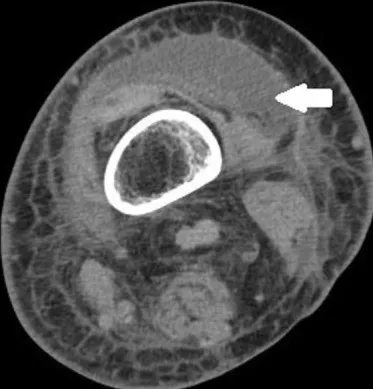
Axial CT Scan of Left Lower Extremity. Arrowhead demonstrates discrete intramuscular fluid collection with the largest focus centered in the vastus lateralis.
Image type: radiology (ct)